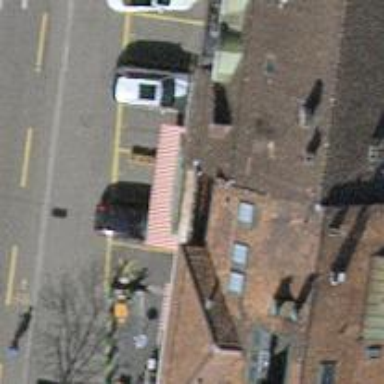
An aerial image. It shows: Convenience shop.